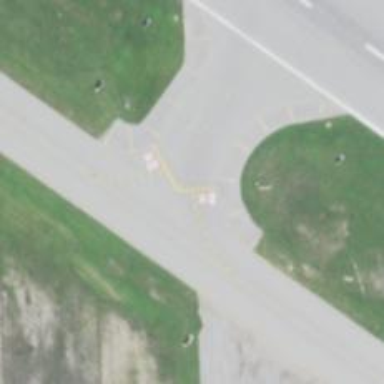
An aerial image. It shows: View of taxiway at the airport.